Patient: sex F, age 61
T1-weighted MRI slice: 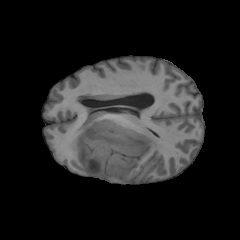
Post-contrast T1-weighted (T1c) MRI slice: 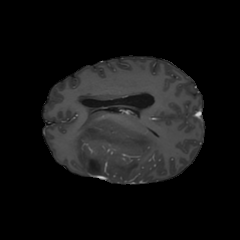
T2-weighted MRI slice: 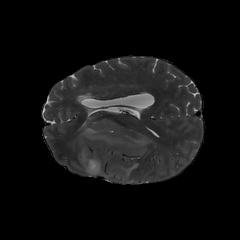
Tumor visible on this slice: yes
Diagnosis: Glioblastoma, IDH-wildtype
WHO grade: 4